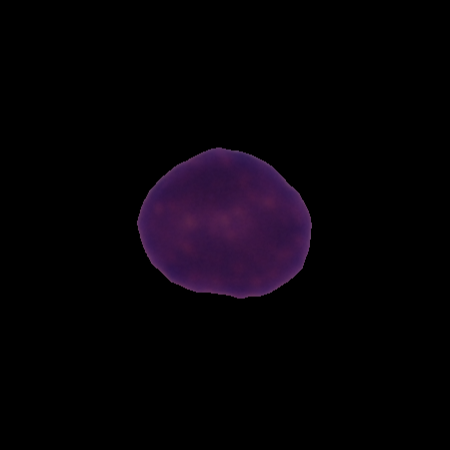
Label: healthy